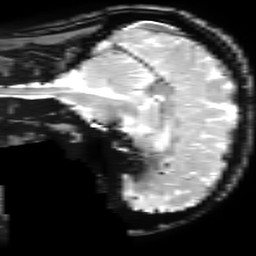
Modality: T2starw
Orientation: sagittal
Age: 21
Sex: male
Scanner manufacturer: ge
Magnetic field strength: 3 T
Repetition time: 0.65 s
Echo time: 0.02 s